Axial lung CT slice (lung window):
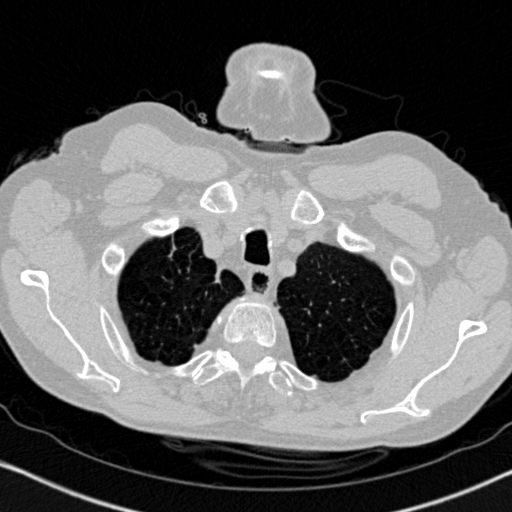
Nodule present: no